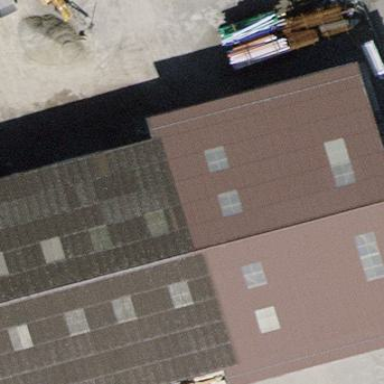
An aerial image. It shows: Warehouse.